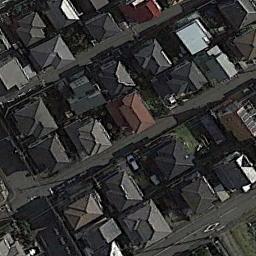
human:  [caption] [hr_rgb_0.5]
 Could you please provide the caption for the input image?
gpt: Many roads and neatly arranged houses in densely populated areas .

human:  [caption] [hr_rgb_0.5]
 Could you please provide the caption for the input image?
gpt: Some of the houses in the residential area are red .

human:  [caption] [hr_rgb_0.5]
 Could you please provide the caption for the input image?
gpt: A dense residential area has lots of houses arranged neatly and some roads go through the residential area .

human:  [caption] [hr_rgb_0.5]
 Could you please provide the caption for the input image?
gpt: The dense residential is next to the road .

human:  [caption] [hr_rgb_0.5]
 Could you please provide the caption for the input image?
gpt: There are many black buildings on a dense residential area .